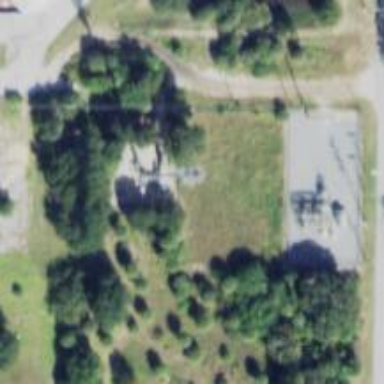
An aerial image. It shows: Communication mast tower.